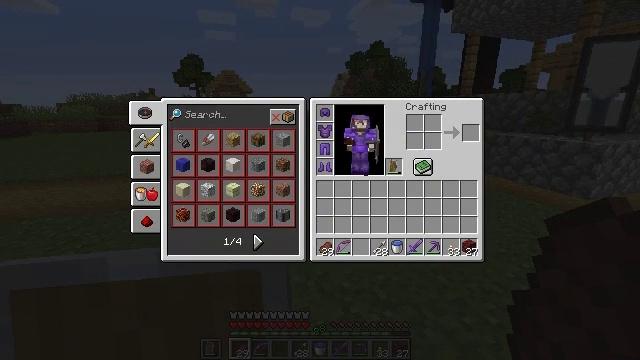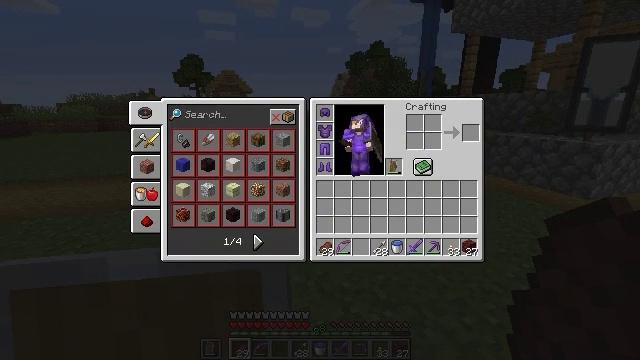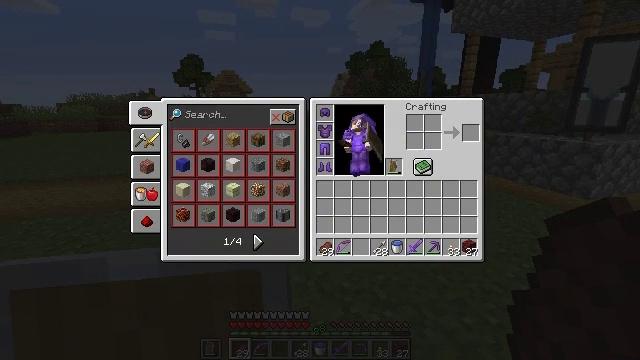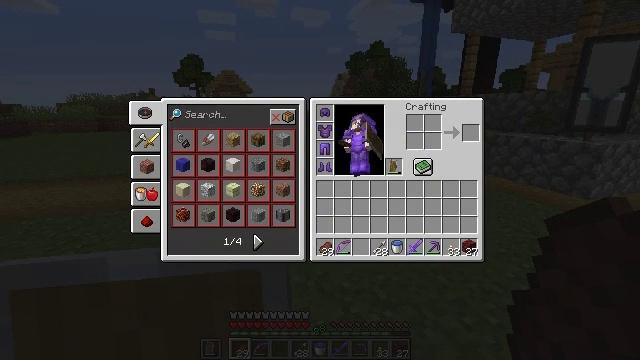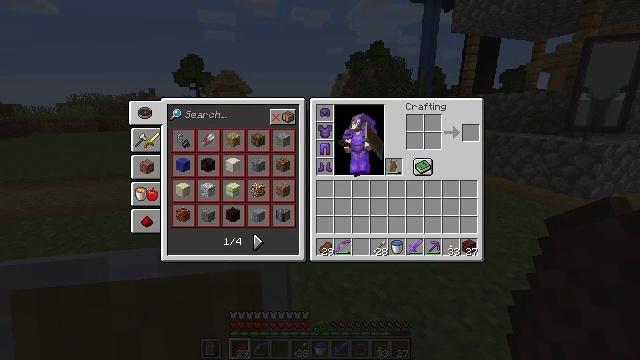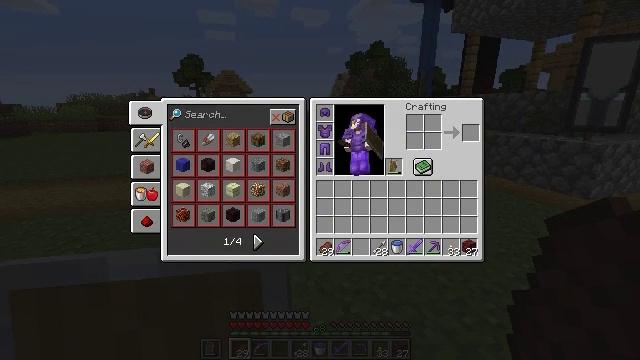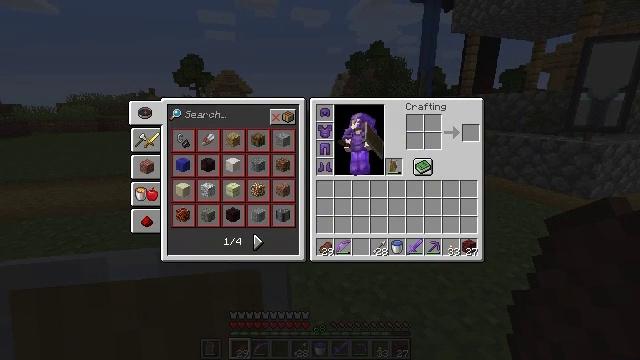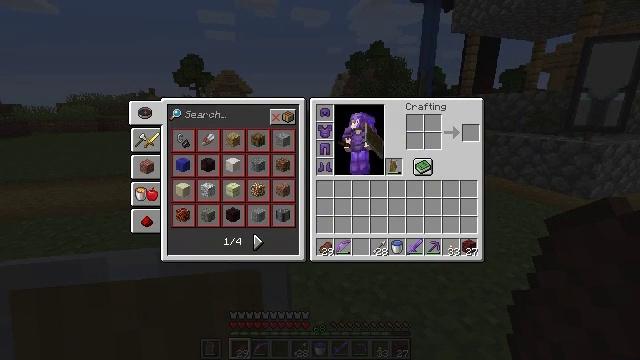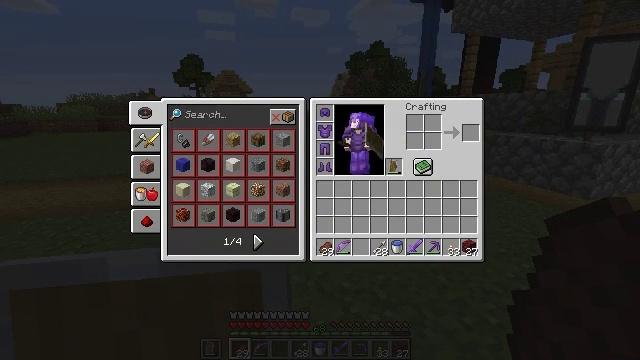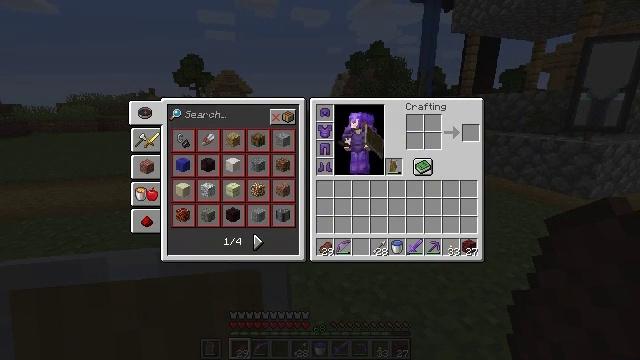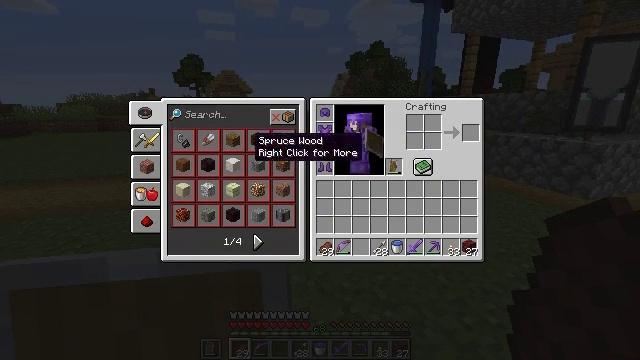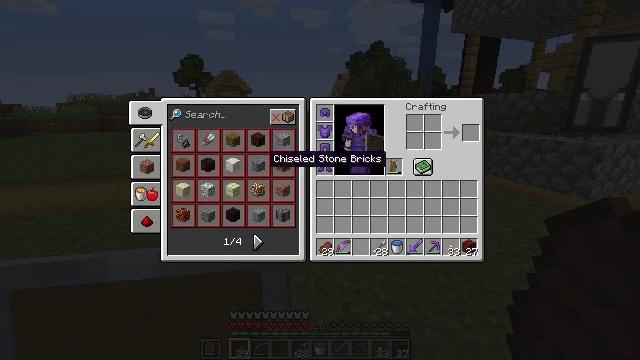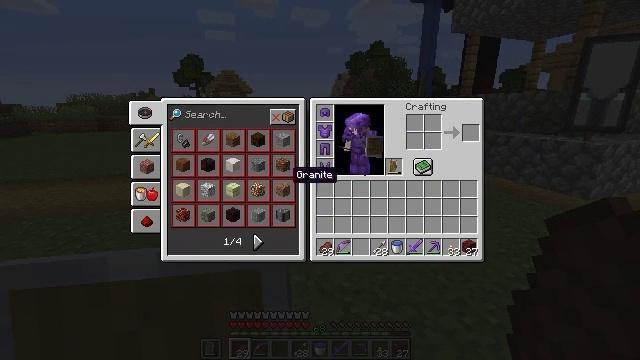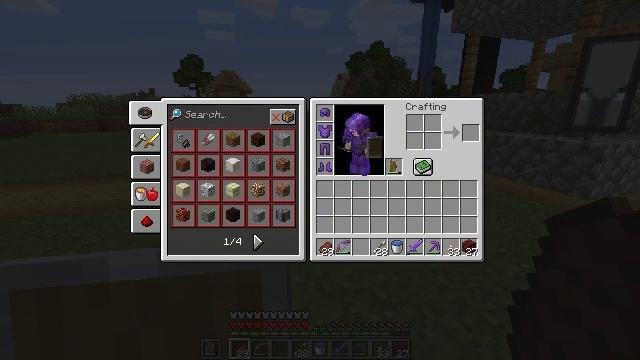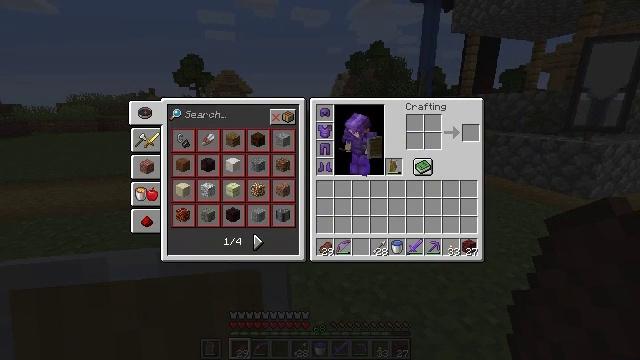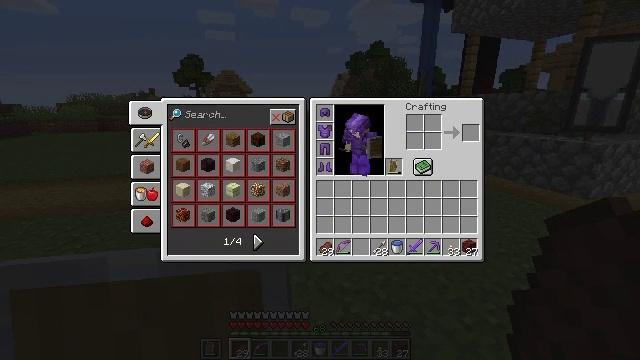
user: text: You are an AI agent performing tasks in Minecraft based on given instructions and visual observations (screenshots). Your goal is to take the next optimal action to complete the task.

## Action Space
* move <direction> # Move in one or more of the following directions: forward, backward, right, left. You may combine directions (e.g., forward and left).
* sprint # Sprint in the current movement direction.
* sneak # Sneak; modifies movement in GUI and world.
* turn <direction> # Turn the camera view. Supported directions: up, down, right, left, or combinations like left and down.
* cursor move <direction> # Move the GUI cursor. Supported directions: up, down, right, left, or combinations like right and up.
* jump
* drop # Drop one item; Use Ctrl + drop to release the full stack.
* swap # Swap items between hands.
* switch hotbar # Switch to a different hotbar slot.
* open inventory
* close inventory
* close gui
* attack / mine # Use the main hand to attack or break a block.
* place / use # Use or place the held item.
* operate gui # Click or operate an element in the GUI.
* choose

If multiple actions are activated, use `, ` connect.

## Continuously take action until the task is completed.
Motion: motion action
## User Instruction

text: Mine the pumpkin from the ground.
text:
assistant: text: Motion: turn left
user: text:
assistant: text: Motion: turn left and down
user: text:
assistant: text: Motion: turn left
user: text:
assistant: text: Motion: turn left and down
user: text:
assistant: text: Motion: no_op
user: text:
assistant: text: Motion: turn down
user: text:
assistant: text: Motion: turn down
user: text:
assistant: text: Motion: turn down
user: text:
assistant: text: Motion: turn down
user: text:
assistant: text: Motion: turn right and down
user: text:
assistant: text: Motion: turn right and down
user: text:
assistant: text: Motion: turn right and down
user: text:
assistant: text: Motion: turn right and down
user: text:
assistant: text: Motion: no_op
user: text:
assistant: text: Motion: turn right
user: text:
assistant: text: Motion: no_op
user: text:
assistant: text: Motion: no_op
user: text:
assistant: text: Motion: no_op
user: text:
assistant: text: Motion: no_op
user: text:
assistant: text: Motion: no_op
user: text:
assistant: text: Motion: no_op
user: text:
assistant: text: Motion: no_op
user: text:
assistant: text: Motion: no_op
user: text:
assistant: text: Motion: no_op
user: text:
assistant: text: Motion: no_op
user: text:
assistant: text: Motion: no_op
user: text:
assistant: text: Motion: no_op
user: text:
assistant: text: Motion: no_op
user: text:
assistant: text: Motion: no_op
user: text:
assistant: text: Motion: no_op